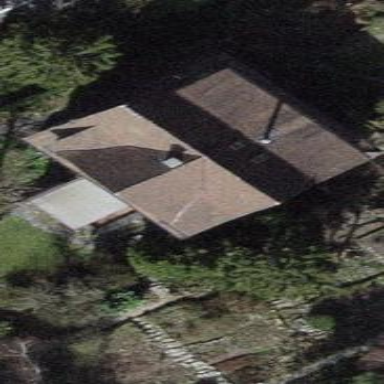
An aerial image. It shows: Detached building.